Question: I have created a GUI with PyQt5. Now I would like to add hyperlinks to a 'QTextBrowser'. Unfortunately, the texts are not clickable but instead displayed as normal text and I have a hard time finding out why.
'''
import sys
from PyQt5.QtWidgets import QApplication, QWidget, QVBoxLayout, QTextBrowser
class MainWindow(QWidget):
def __init__(self):
super().__init__()
self.text_browser = QTextBrowser()
self.text_browser.setOpenExternalLinks(True)
self.text_browser.setReadOnly(True)
self.text_browser.append("<a href=https://google.com/>Google</a>")
self.text_browser.append("<a href=https://github.com/>Github</a>")
layout = QVBoxLayout()
layout.addWidget(self.text_browser)
self.setLayout(layout)
if __name__ == '__main__':
app = QApplication(sys.argv)
window = MainWindow()
window.show()
app.exec_()
'''
GUI without links

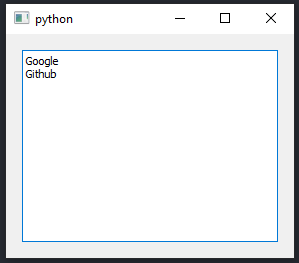
Answer: The HTML parser used by Qt is elementary compared to those of a standard web browser, so a more standard syntax is preferred.
While it's open to debate whether this is a bug or not, it's always better to use quotes around HTML attributes.
'''
self.text_browser.append("<a href='https://google.com/'>Google</a>")
self.text_browser.append("<a href='https://github.com/'>Github</a>")
'''